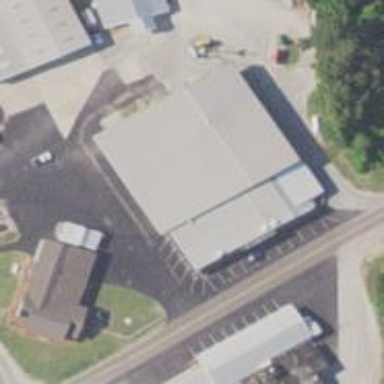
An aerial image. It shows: Marketplace building.